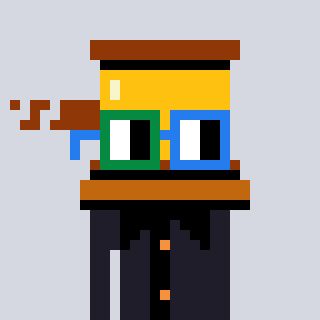
a pixel art character with square green and blue glasses, a gavel-shaped head and a grayscale-colored body on a cool background